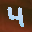
Label: 4